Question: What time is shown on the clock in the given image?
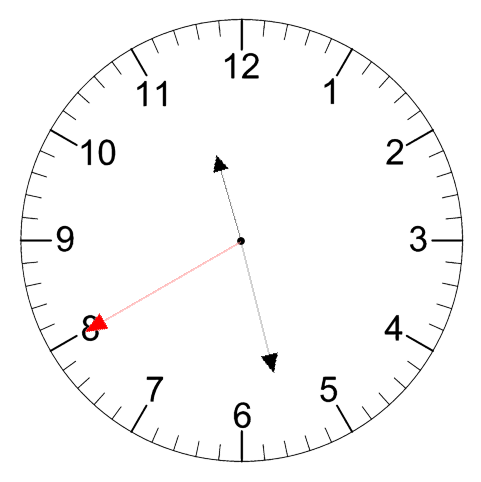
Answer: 11:27:40